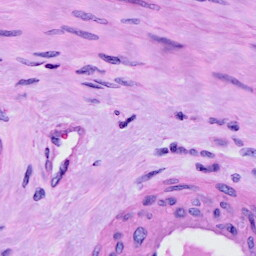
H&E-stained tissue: Cervix